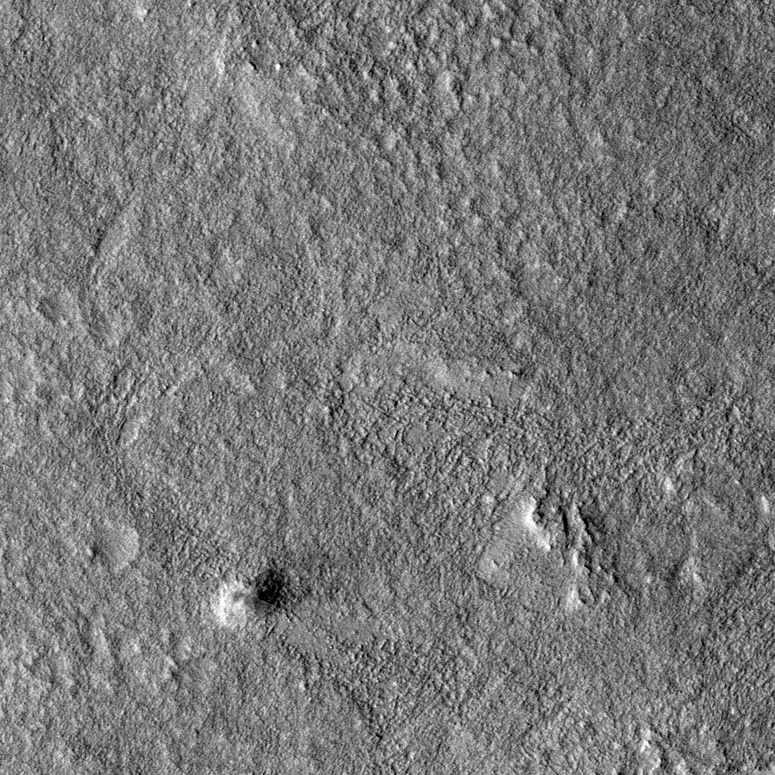
Label: dustdevil